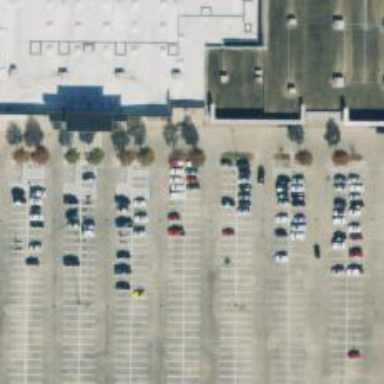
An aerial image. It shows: Parking space is available.